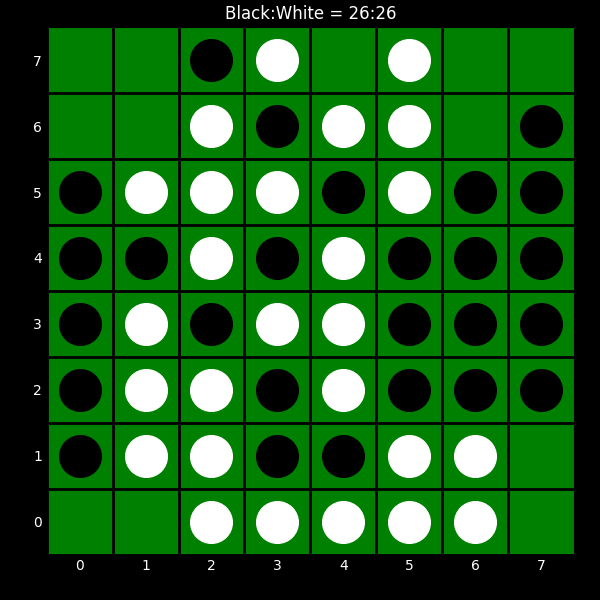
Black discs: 26
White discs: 26